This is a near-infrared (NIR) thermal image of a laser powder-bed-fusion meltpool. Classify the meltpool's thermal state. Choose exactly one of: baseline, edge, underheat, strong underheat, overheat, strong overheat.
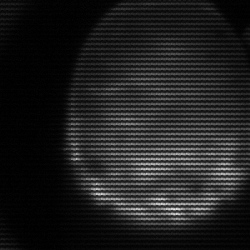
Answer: edge